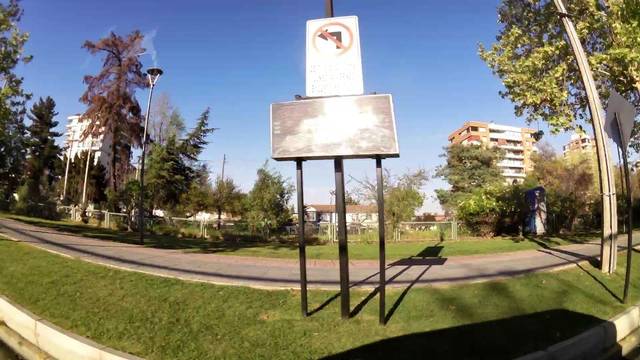
Region: Chile
Coordinates: -33.429, -70.587